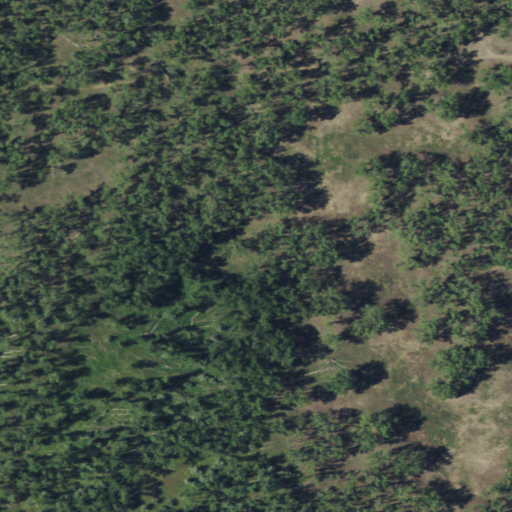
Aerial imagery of island in North Dakota named Sibley Island (historical) containing grassland, woody wetlands, and herbaceous wetlands